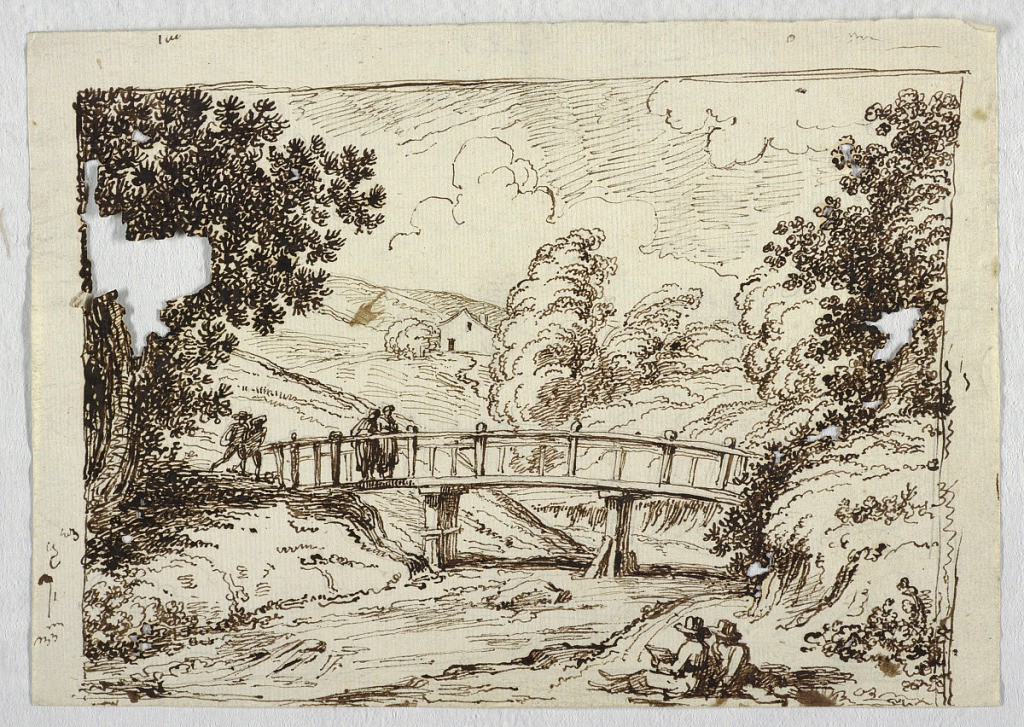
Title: Landscape with Bridge
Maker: Felice Giani, Italian, 1758–1823
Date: late 18th–early 19th century
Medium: Pen and ink on paper
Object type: Drawing
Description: Landscape with two figures drawing in foreground and figures crossing bridge.